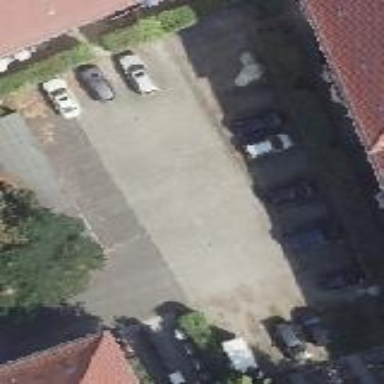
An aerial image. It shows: Street side parking area.